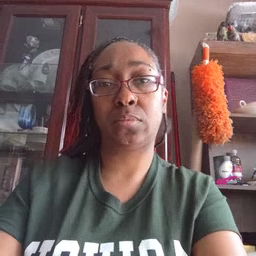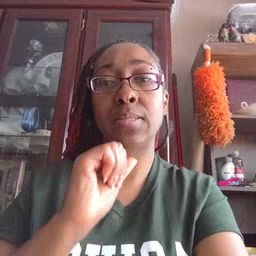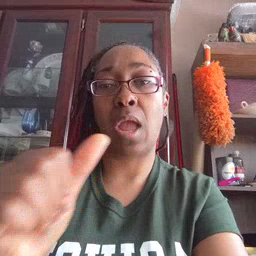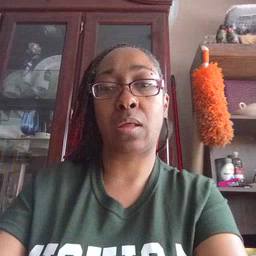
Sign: not